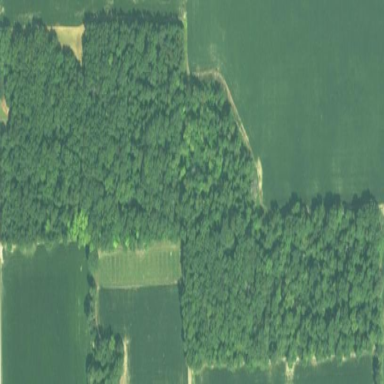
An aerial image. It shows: Serene woodland landscape.